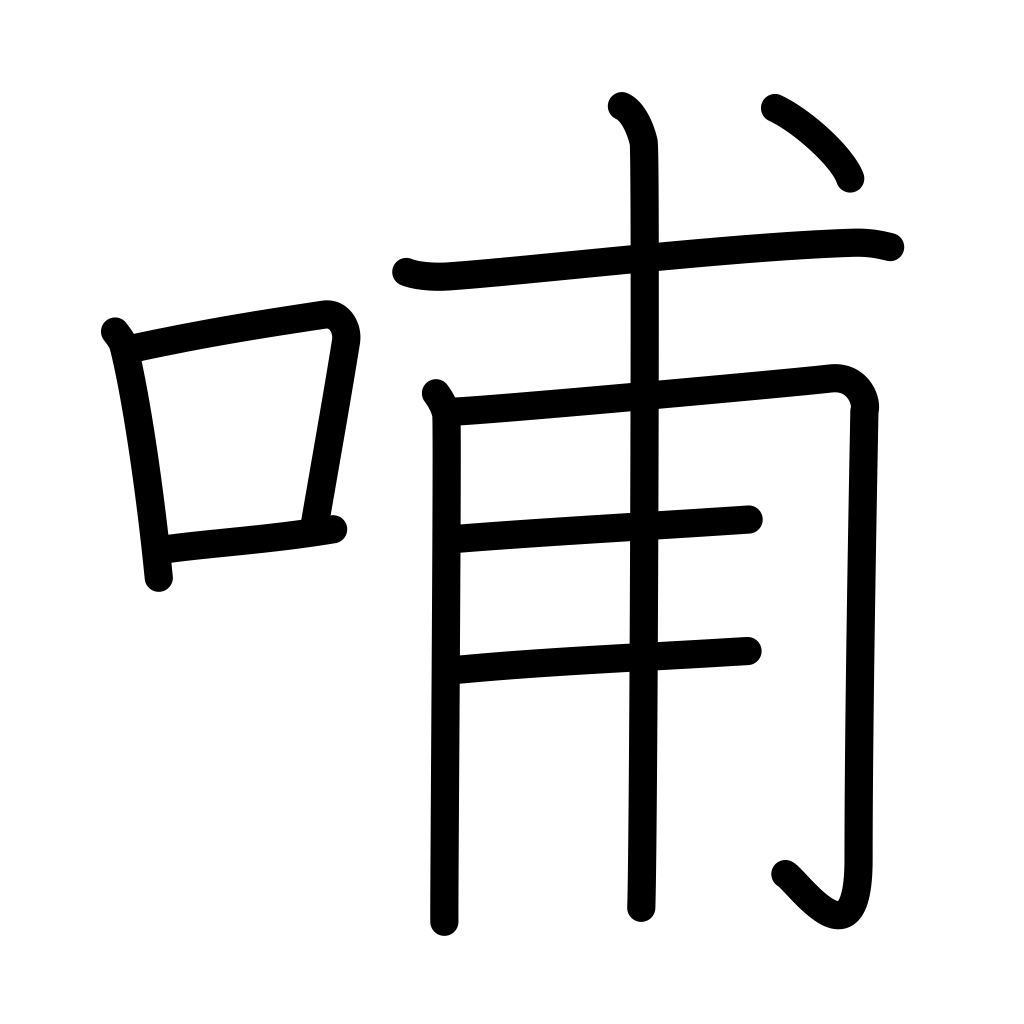
Meaning: nurse, suckle